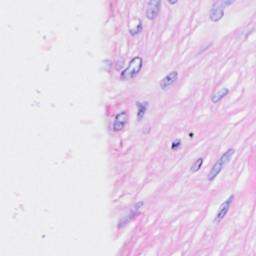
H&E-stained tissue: Breast